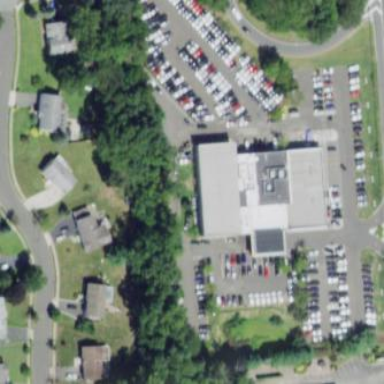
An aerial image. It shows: Commercial building housing car shop.